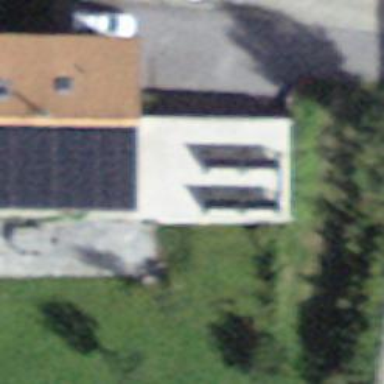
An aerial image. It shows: Garage.